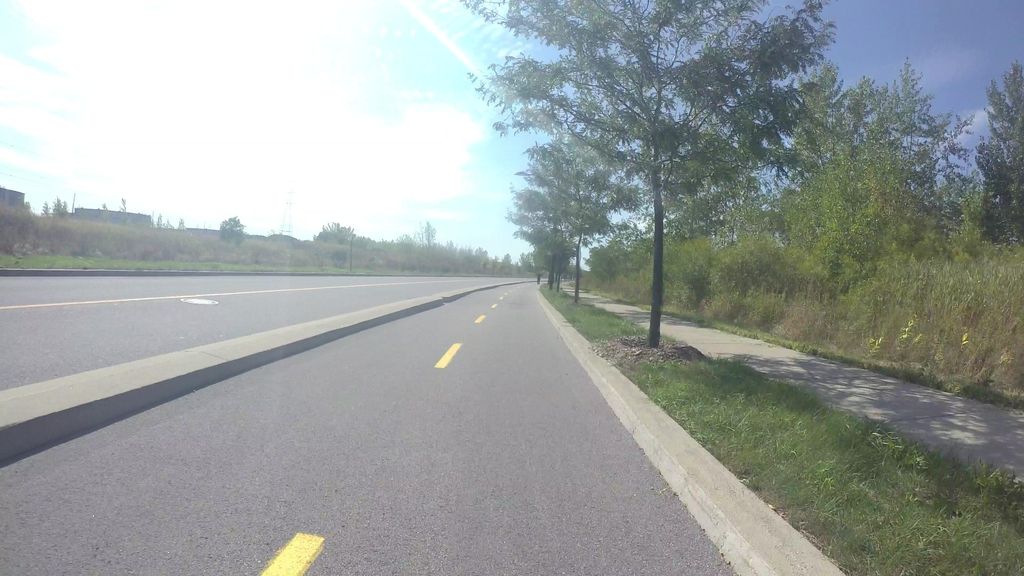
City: montreal